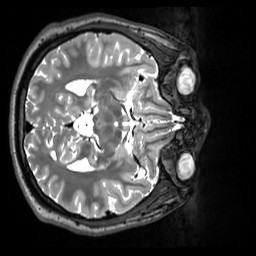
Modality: T2w
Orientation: axial
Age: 24
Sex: male
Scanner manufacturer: siemens
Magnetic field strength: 3 T
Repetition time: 3.2 s
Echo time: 0.412 s